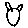
Label: cat